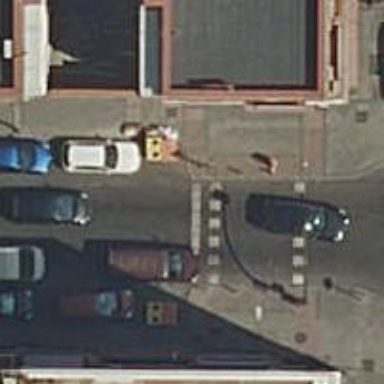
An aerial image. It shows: Road with traffic signals and zebra crossing with traffic signals.